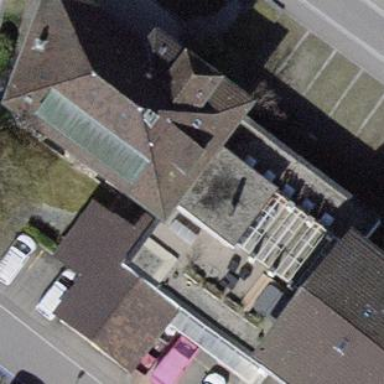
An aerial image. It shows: Building.